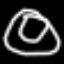
Label: donut